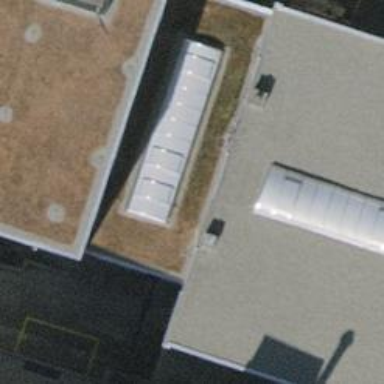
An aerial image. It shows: Office building.